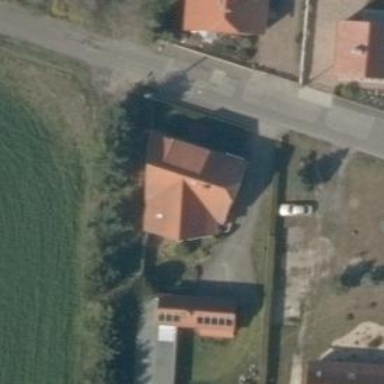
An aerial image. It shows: Detached building.